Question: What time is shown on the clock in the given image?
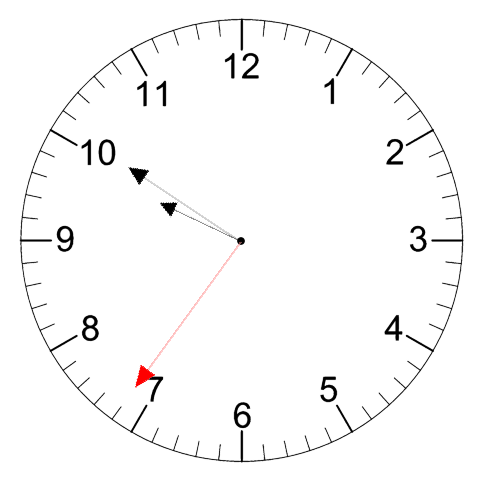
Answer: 09:50:36